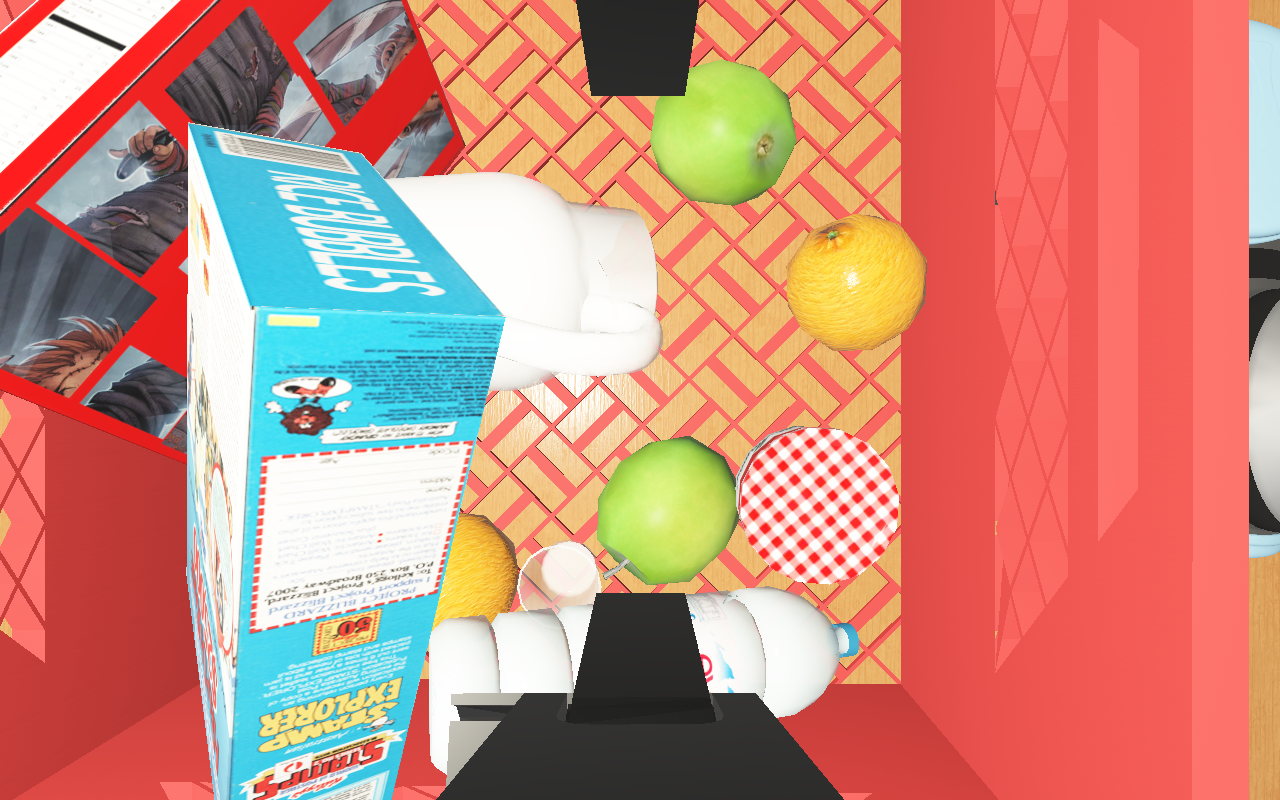
Objects in the scene:
carafe
water bottle
apple
apple
orange
orange
glass
wineglass
jam jar
cereal box
cereal box